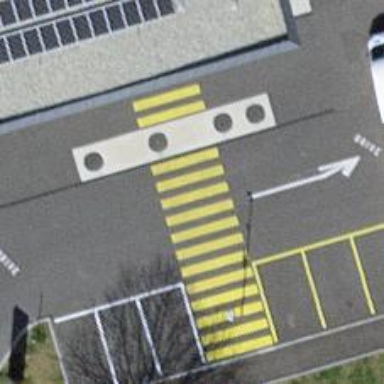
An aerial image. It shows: Uncontrolled zebra crossing.